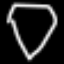
Label: diamond